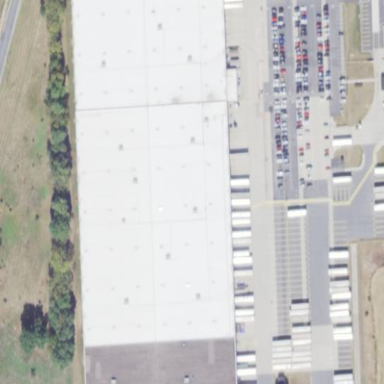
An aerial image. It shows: Warehousing area.